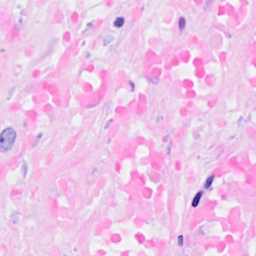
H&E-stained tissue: Breast